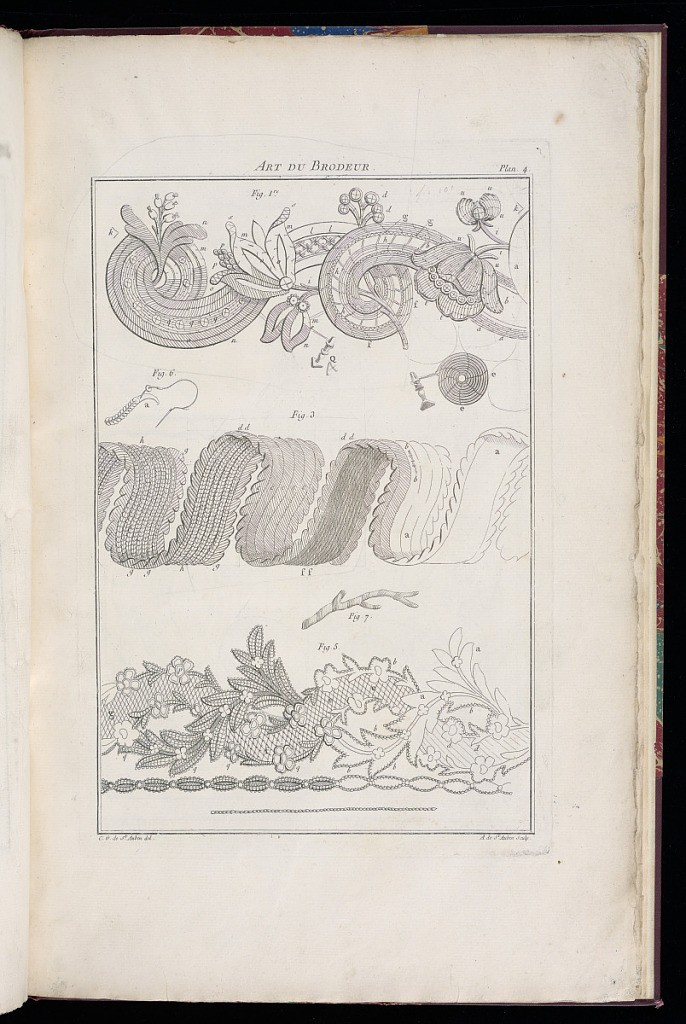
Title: ART DU BRODEUR
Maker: Charles-Germain de Saint-Aubin, French, 1721–1786
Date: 1770
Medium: Etching and engraving on laid paper
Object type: Print
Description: The fourth plate from a series of ten illustrating the tools and art of embroidery. The designs and tools on the page are numbered and lettered. The numbers and letters are referred to in the accompanying text, which is not included in this album. The upper and lower designs are floral friezes with the design in the center showing a ribbon with scalloped edges. The designs are illustrated in the varying degrees of completion to illustrate the process of embroidery. The designs and tools are on a plain background within a double-lined border. The plate is titled, numbered, and signed. There is a circle in graphite around the upper design and title, with a letter A inscribed below.